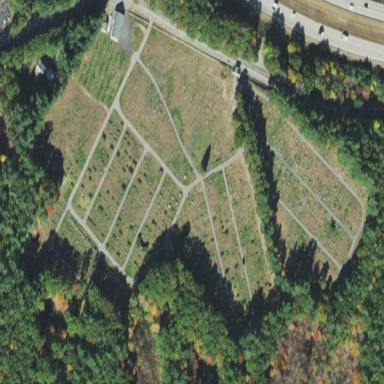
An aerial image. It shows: Cemetery.